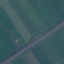
Label: Highway